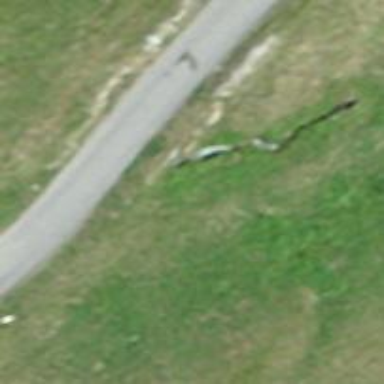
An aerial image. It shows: Culvert tunnel.